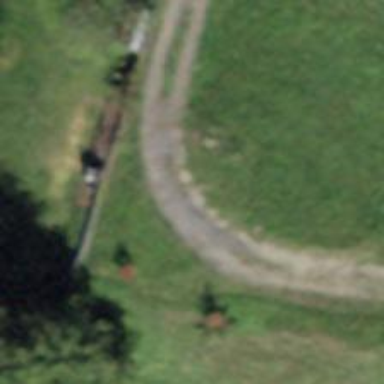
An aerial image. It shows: Unpaved driveway designated as service road.